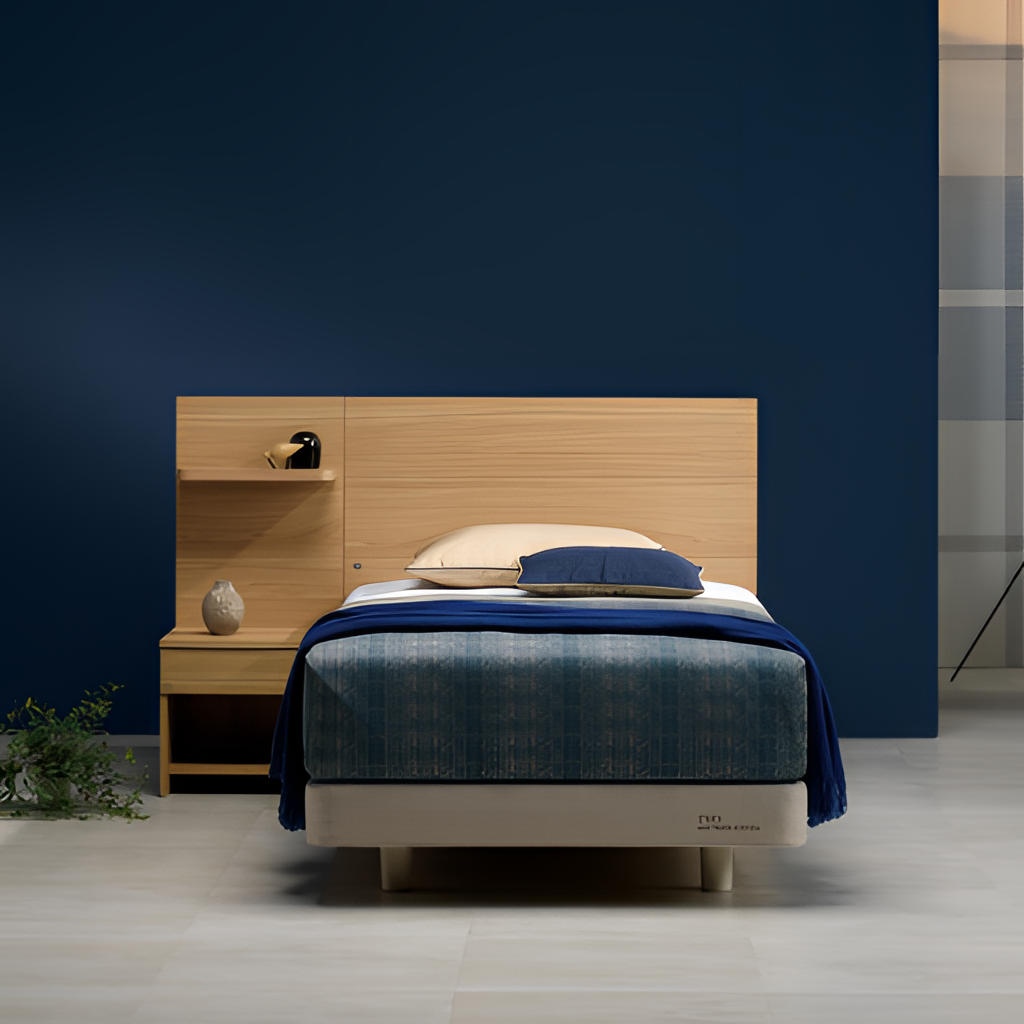
bedroom, wood bed, minimalist, paint wallpaper, with solid pattern, cream tile flooring, with large square pattern